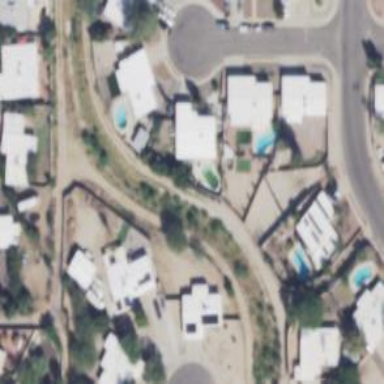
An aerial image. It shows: Alleyway designated as service road.